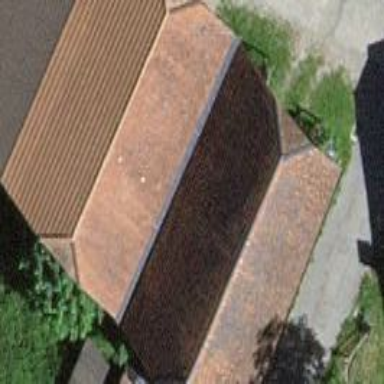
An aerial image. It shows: Rural barn.